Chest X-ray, AP view. Patient: 2 years old, sex F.
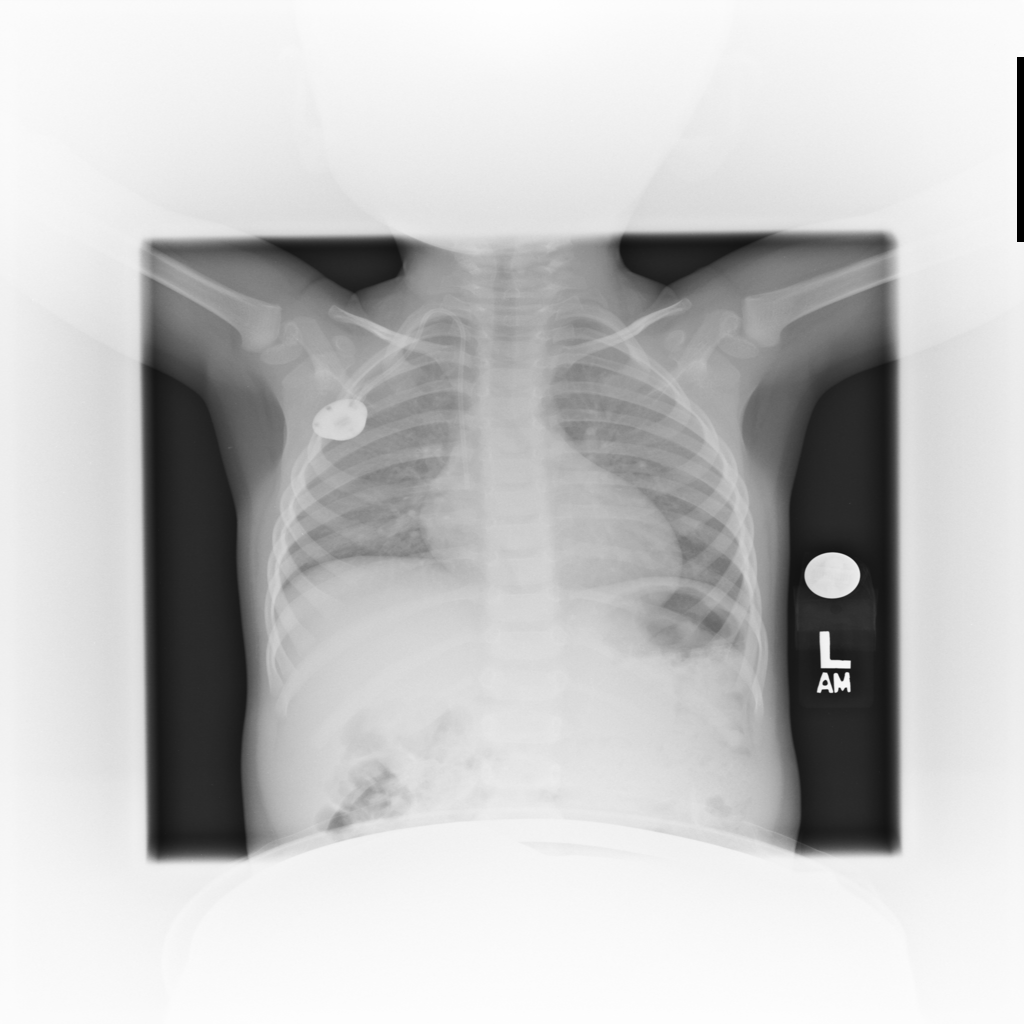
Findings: No Finding